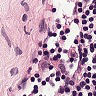
Metastatic tissue present: no